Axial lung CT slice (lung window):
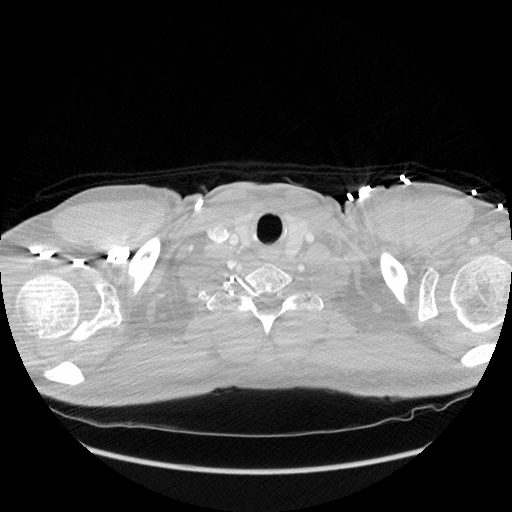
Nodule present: no